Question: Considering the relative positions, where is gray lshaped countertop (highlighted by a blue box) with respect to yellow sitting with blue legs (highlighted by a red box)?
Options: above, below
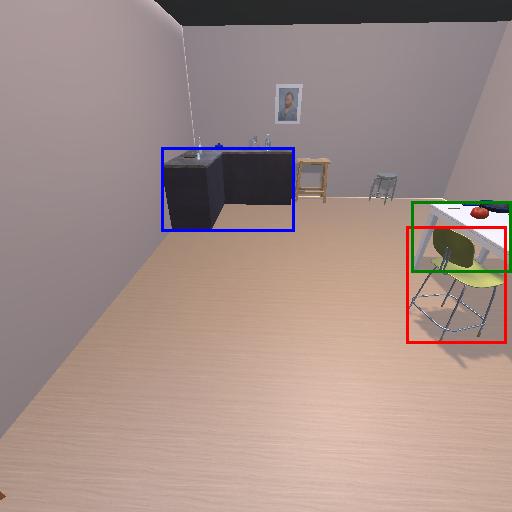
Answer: above